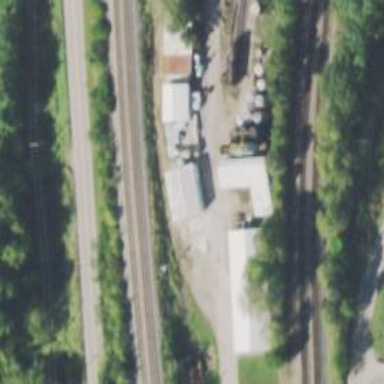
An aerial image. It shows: Silo.